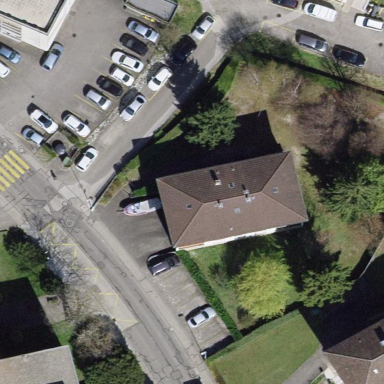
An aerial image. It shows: Hipped roof apartment building.